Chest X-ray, AP view. Patient: 45 years old, sex F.
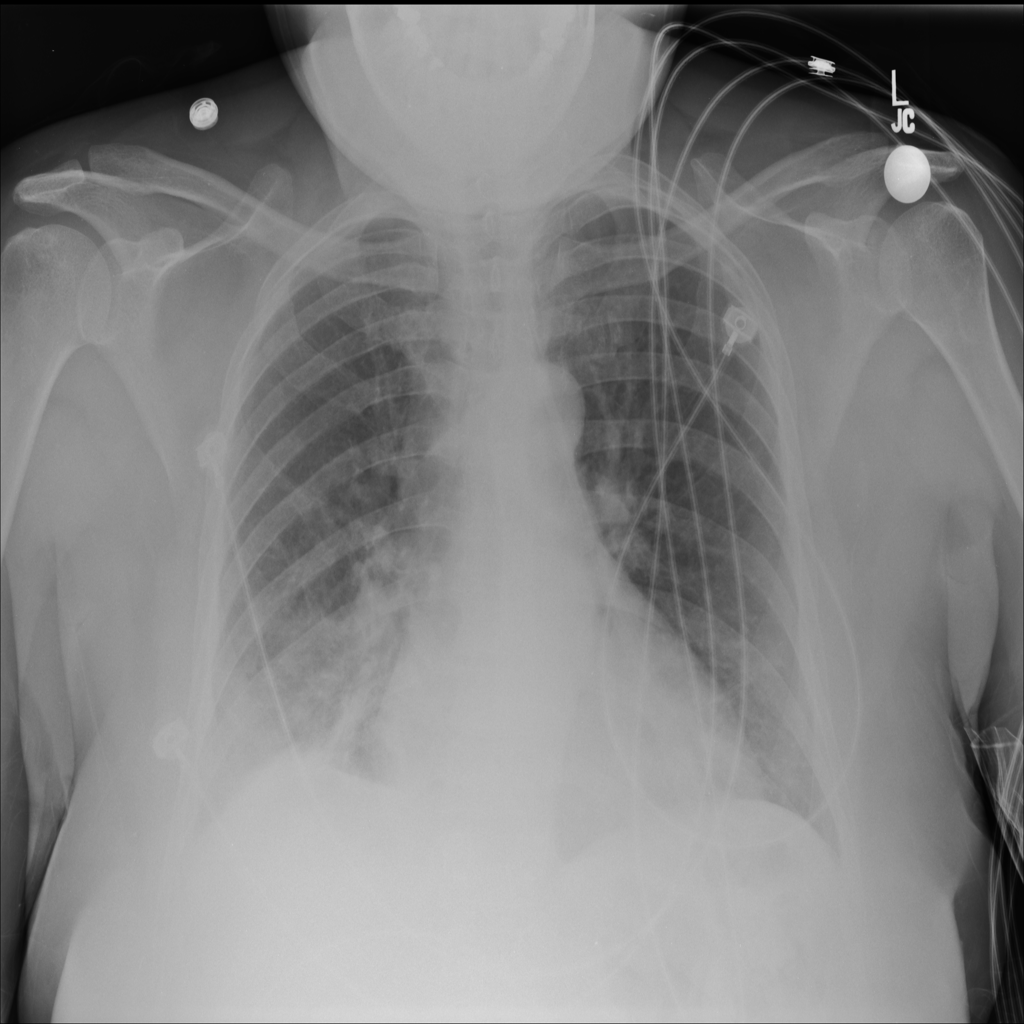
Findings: Atelectasis